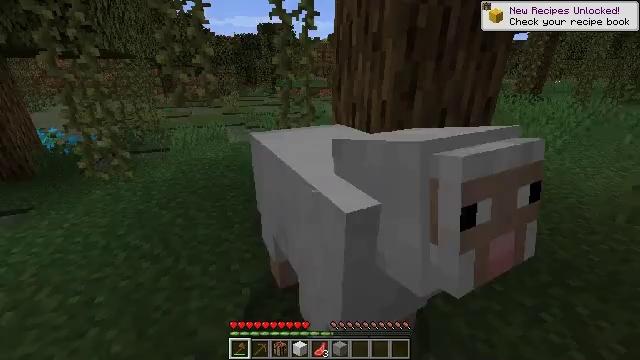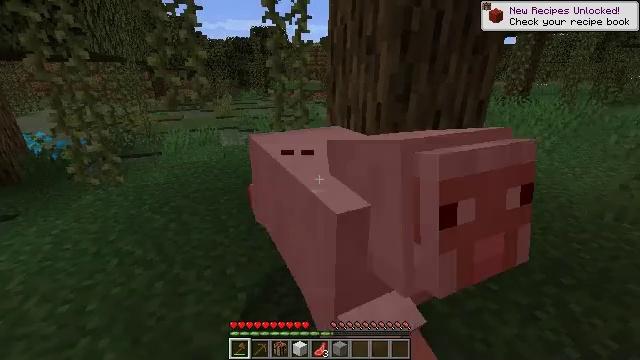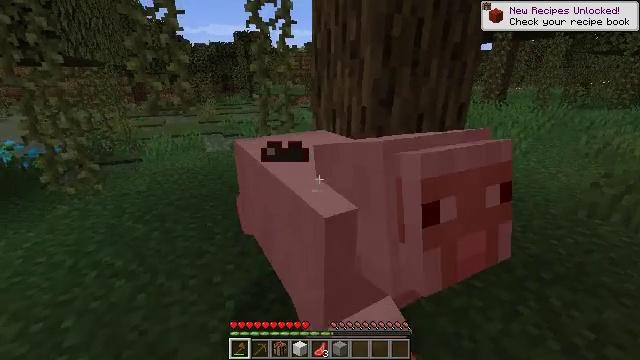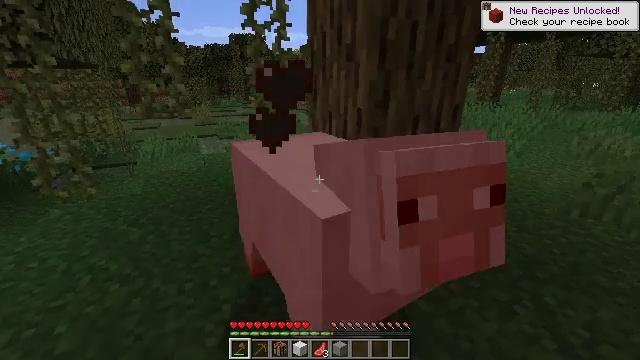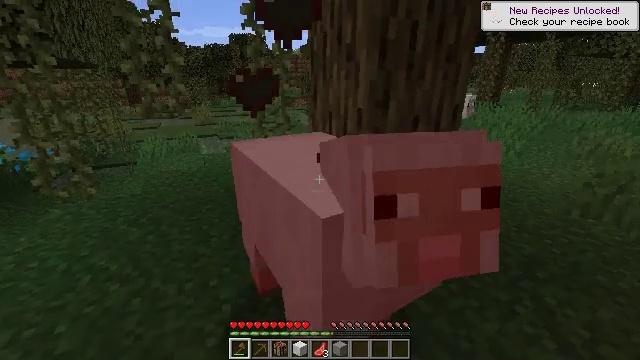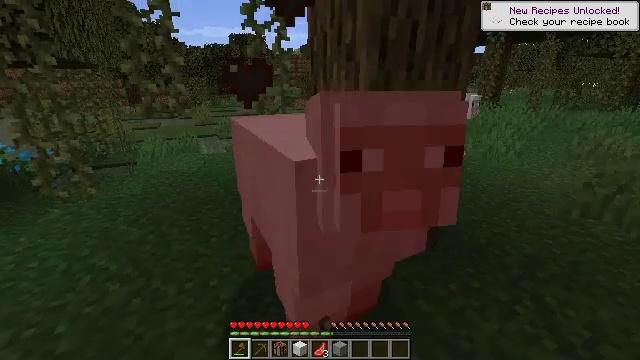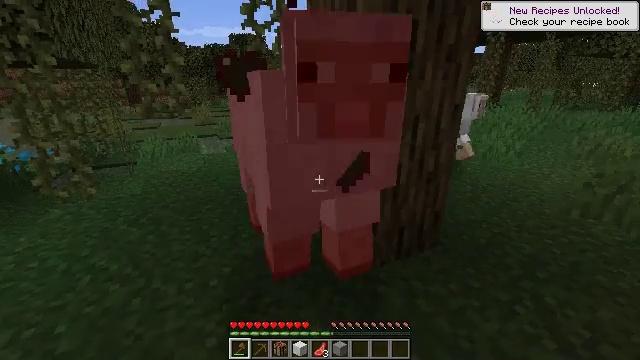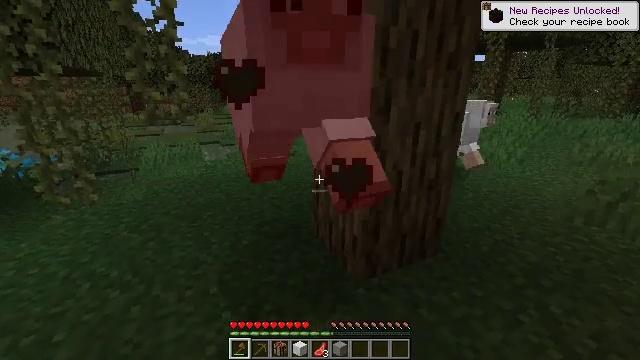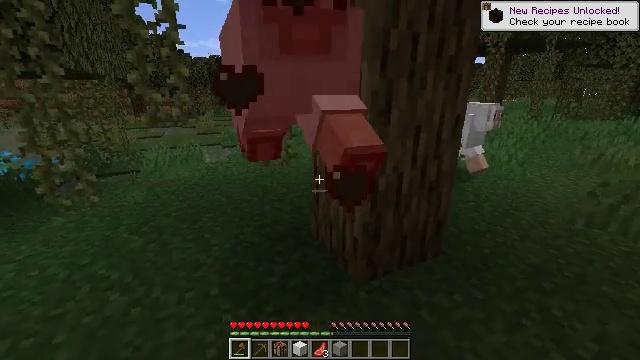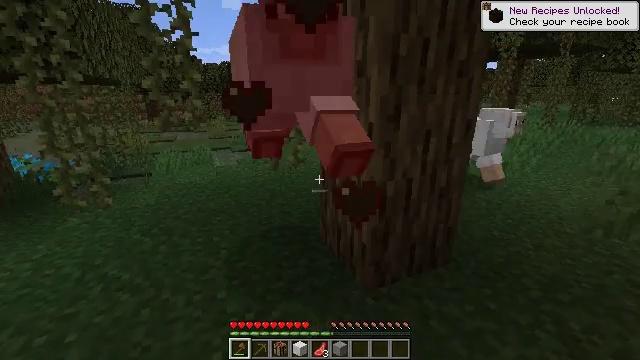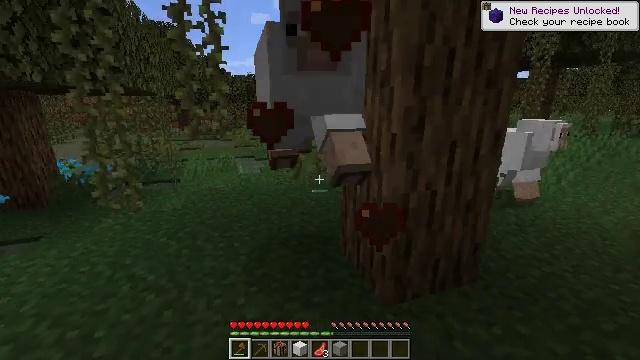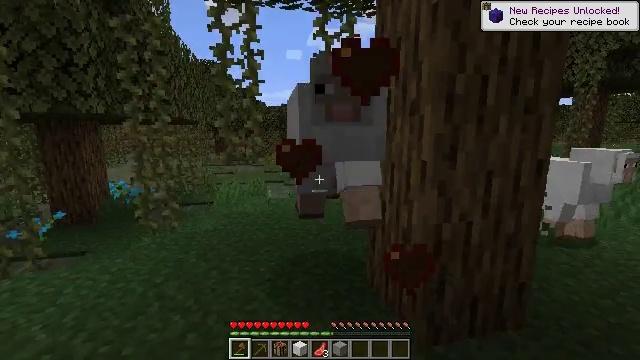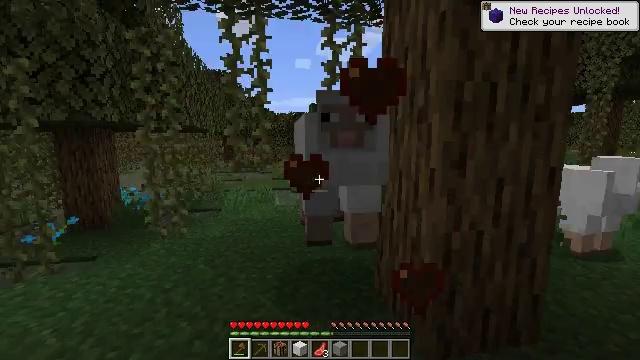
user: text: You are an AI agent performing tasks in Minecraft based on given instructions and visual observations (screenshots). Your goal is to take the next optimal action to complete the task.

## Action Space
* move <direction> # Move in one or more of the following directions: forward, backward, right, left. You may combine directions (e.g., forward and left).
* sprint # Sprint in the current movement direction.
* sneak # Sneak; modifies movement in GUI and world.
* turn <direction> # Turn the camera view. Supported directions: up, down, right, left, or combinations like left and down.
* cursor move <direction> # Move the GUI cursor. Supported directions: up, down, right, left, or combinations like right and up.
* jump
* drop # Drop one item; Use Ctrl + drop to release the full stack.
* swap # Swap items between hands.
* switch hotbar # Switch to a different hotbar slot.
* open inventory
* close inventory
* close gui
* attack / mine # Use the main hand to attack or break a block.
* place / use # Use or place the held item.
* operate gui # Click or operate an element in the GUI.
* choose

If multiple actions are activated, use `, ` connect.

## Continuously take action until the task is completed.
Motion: motion action
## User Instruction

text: Kill mobs.
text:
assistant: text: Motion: turn right, attack / mine
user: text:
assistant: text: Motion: turn right, attack / mine
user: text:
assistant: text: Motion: no_op
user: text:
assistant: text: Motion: attack / mine
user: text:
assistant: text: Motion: attack / mine
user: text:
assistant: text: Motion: attack / mine
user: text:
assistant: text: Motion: turn up
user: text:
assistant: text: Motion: attack / mine
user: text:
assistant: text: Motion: turn left and up, attack / mine
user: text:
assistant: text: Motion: turn left and up, attack / mine
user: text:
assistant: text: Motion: turn left and up
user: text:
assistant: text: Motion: turn left and up, attack / mine
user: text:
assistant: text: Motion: turn left, attack / mine